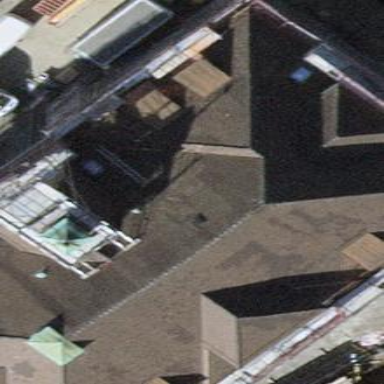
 while the building itself is light gray in color."